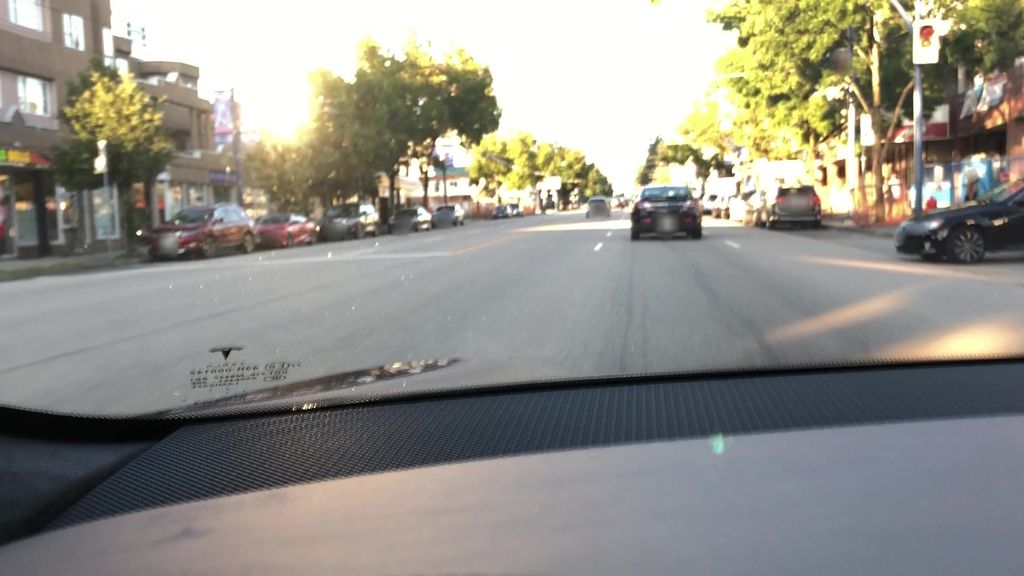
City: vancouver